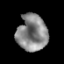
Tissue: prostate
Cell type: T cells
Senescence score: 0.152
Nuclear area (px): 1081
Mean DAPI intensity: 135.052